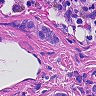
Metastatic tissue present: yes